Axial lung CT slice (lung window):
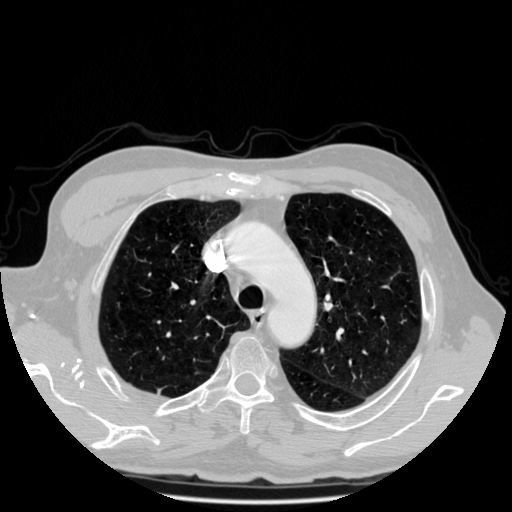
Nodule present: no